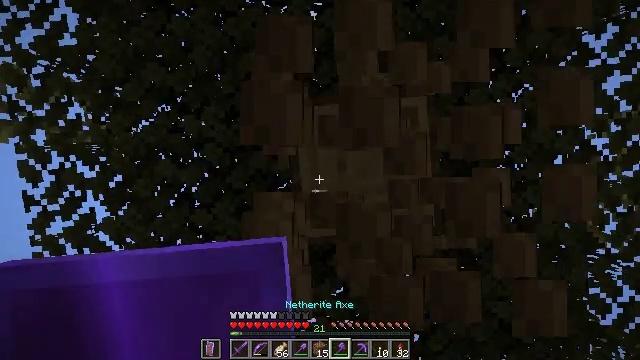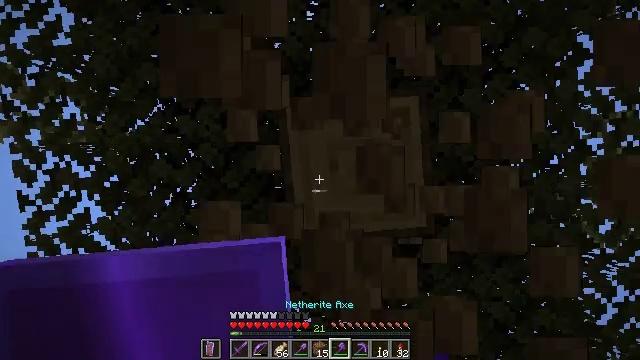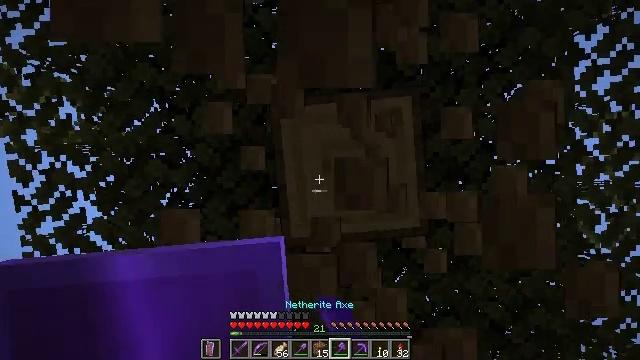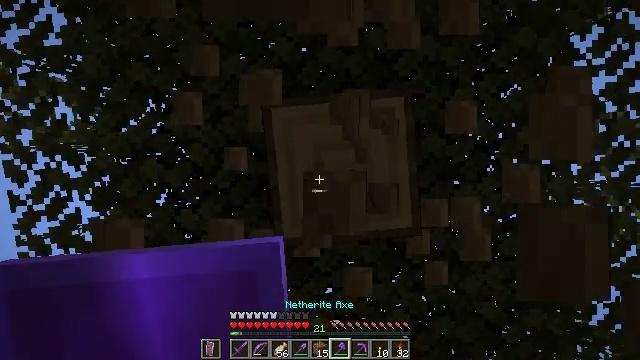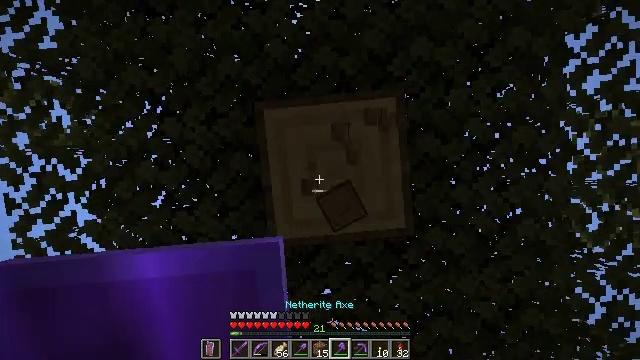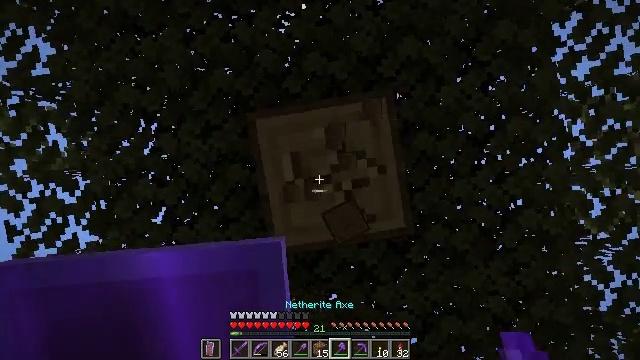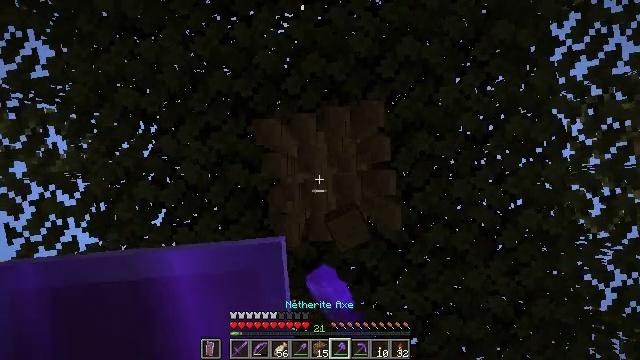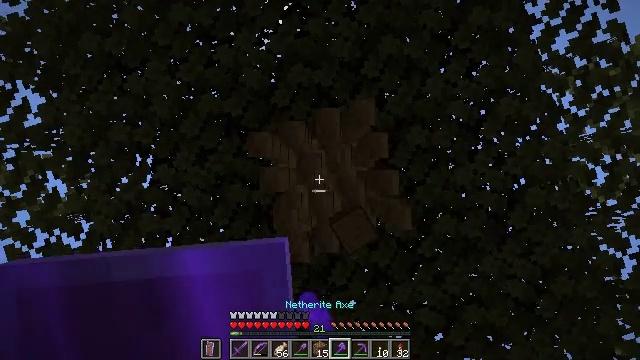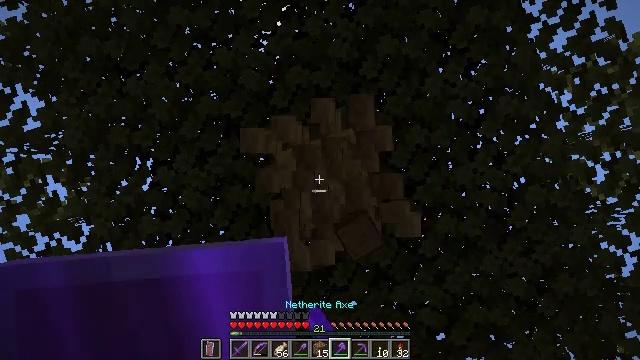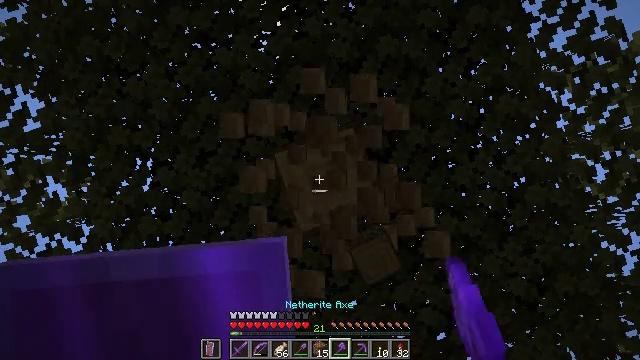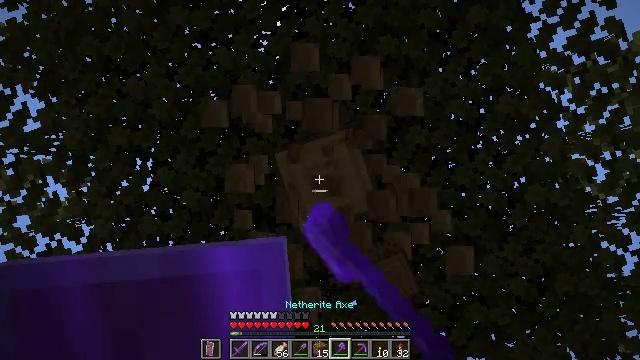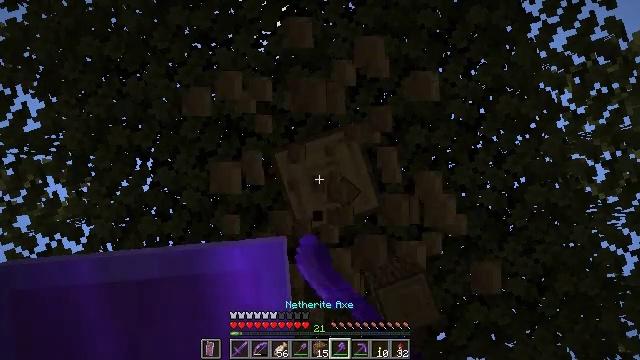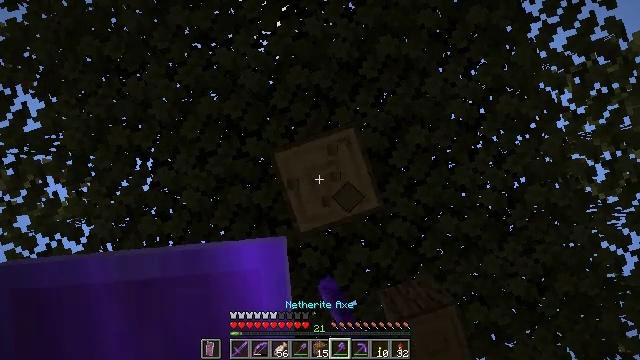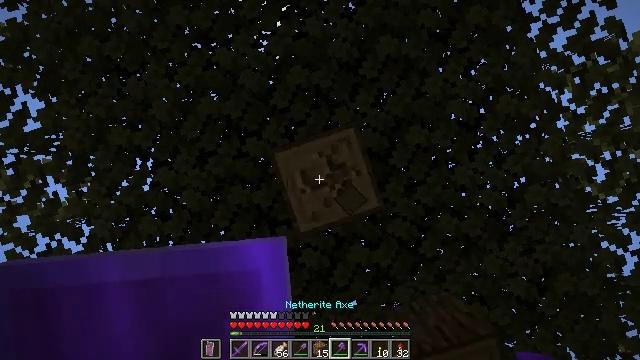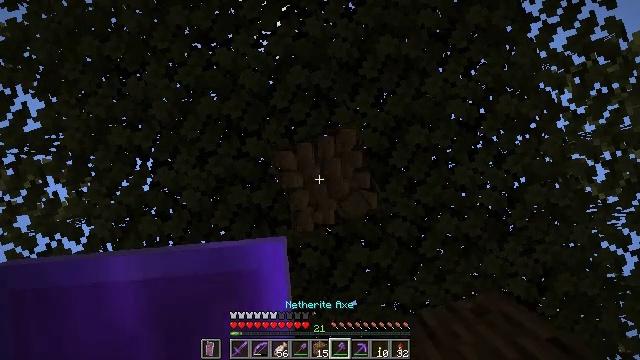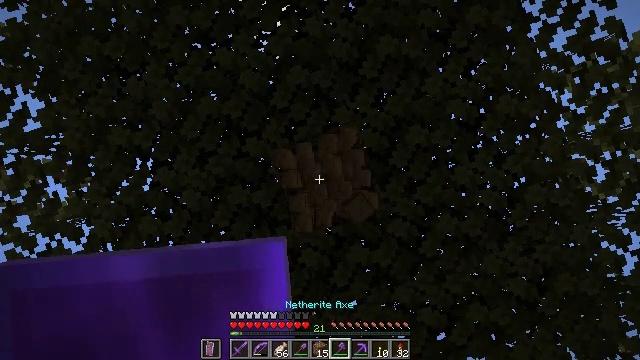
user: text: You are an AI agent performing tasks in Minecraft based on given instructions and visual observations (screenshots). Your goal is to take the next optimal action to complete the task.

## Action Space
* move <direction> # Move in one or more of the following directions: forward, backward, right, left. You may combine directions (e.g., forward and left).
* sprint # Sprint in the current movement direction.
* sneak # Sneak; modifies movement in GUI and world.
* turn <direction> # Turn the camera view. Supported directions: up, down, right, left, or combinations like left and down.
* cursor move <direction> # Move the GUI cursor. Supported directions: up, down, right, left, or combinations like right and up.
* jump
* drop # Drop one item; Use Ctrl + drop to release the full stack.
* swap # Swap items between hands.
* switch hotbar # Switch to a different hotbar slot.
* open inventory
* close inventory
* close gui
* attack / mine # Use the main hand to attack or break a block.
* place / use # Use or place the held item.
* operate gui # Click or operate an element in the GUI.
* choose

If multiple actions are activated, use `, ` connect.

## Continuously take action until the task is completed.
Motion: motion action
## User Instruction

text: Gather oak logs from trees.
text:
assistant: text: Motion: move right, sneak, attack / mine
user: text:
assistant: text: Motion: move right, sneak, attack / mine
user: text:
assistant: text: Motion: move right, sneak, attack / mine
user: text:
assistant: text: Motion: sneak, attack / mine
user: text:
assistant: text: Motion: sneak, turn left and up, attack / mine
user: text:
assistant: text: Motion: sneak, attack / mine
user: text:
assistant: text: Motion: sneak, turn left and up, attack / mine
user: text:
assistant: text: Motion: sneak, attack / mine
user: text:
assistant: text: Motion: sneak, attack / mine
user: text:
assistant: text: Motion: sneak, attack / mine
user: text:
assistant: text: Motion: sneak, attack / mine
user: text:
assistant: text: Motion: sneak, attack / mine
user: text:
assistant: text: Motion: sneak, attack / mine
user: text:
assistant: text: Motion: sneak, attack / mine
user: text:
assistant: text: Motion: sneak, attack / mine
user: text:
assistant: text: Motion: sneak, attack / mine
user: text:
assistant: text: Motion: sneak, attack / mine
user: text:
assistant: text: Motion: sneak, attack / mine
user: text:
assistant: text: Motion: sneak, attack / mine
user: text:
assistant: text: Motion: sneak, attack / mine
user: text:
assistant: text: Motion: sneak, attack / mine
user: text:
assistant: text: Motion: sneak, attack / mine
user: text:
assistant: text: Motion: sneak, attack / mine
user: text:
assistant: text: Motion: sneak, attack / mine
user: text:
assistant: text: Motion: sneak, attack / mine
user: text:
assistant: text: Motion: sneak, attack / mine
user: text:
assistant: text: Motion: sneak, attack / mine
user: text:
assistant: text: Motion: sneak
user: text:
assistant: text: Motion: sneak
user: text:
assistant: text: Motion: sneak